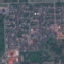
Land use / land cover class: Residential